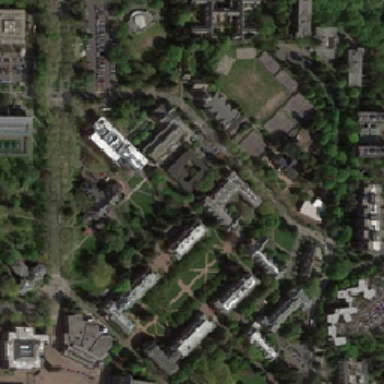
Tall building surrounded by dark green trees .